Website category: university
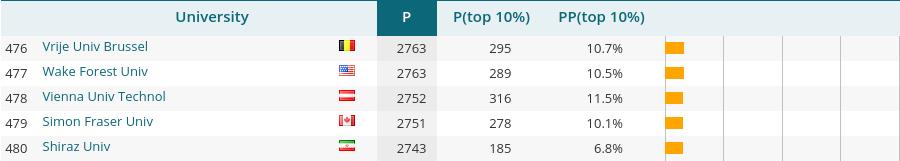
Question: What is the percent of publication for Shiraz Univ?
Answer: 6.8%

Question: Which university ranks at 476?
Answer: Vrije Univ Brussel

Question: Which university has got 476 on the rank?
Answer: Vrije Univ Brussel

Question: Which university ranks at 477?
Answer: Wake Forest Univ

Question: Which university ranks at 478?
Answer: Vienna Univ Technol

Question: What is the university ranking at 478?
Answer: Vienna Univ Technol

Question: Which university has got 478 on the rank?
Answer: Vienna Univ Technol

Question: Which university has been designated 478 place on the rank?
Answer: Vienna Univ Technol

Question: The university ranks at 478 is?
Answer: Vienna Univ Technol

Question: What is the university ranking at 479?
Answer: Simon Fraser Univ

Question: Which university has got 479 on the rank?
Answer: Simon Fraser Univ

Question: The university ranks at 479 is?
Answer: Simon Fraser Univ

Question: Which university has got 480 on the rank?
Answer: Shiraz Univ

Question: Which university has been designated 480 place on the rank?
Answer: Shiraz Univ

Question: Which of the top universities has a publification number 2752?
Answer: Vienna Univ Technol

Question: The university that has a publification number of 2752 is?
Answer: Vienna Univ Technol

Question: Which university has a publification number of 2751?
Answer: Simon Fraser Univ

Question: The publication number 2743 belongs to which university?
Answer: Shiraz Univ

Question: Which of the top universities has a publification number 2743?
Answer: Shiraz Univ

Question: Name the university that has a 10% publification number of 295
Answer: Vrije Univ Brussel

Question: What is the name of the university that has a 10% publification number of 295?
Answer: Vrije Univ Brussel

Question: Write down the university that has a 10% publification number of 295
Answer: Vrije Univ Brussel

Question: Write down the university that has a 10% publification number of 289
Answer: Wake Forest Univ

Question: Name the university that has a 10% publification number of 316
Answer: Vienna Univ Technol

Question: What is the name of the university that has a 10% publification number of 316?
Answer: Vienna Univ Technol

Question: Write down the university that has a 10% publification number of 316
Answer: Vienna Univ Technol

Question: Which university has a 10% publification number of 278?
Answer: Simon Fraser Univ

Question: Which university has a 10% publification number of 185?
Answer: Shiraz Univ

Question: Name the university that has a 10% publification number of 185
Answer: Shiraz Univ

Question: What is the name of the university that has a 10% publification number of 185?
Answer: Shiraz Univ